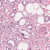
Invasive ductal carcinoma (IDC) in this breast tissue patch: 1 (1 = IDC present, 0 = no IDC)